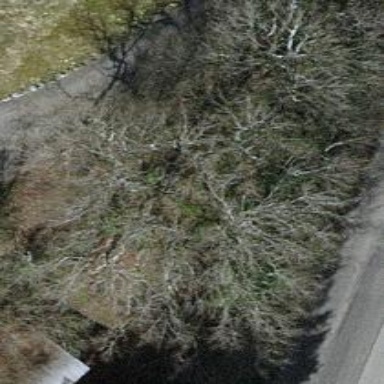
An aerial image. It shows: Single tag "natural: tree."